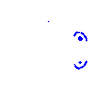
Particle: pion